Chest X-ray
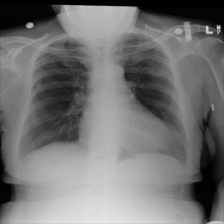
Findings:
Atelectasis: negative
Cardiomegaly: negative
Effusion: negative
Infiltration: negative
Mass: negative
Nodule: negative
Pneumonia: negative
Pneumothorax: negative
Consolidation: negative
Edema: negative
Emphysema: negative
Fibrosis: negative
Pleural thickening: negative
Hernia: negative